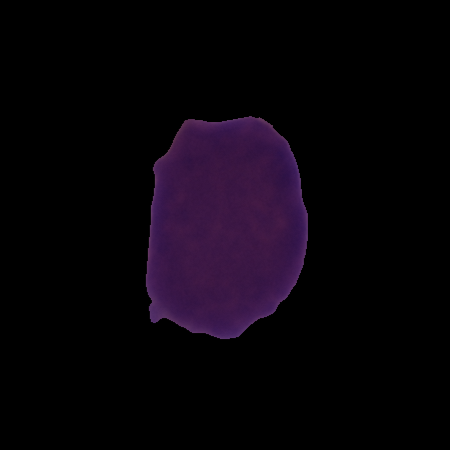
Label: healthy